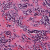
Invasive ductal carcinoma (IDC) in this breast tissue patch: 1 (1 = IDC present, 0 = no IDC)